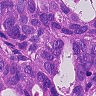
Metastatic tissue present: yes